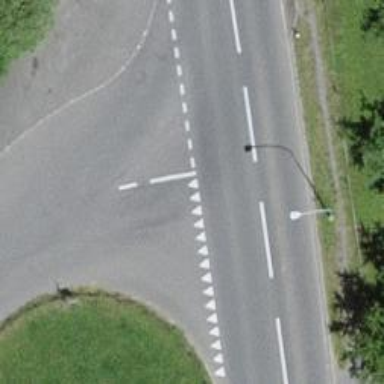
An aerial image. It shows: Asphalt road classified as tertiary.